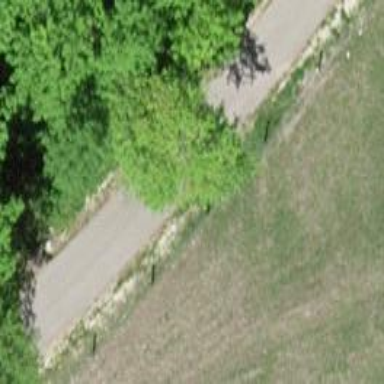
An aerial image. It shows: Well-maintained track road with grade 1 tracktype.